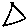
Label: triangle